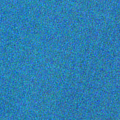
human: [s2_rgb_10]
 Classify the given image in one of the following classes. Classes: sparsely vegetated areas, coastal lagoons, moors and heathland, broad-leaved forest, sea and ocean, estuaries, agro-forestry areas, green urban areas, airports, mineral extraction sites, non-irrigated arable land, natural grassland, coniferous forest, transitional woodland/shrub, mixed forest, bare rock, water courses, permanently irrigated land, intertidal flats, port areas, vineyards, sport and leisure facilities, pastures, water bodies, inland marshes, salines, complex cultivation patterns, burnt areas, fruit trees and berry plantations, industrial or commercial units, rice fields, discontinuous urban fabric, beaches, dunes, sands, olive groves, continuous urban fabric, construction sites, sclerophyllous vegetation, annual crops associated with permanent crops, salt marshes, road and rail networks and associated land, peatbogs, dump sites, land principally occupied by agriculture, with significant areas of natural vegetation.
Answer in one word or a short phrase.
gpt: sea and ocean